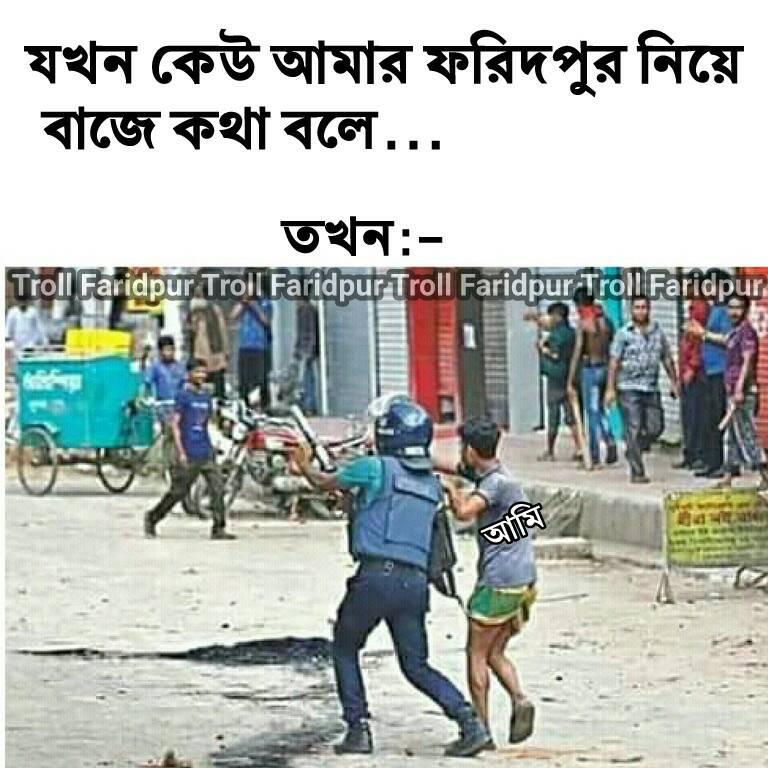
Caption: যখন কেউ আমার ফরিদপুর নিয়ে বাজে কথা বলে ...  তখন -  আমি
Label: non-hate